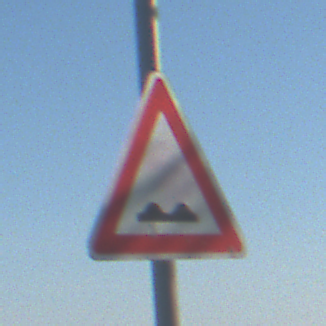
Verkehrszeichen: UnebeneFahrbahn
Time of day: MorningAfternoon
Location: Outdoor (Nature)
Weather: Clear
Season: Autumn
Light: Natural